Question: Well this is my first Windows Phone 8 app.
On my all pages I set 'shell:SystemTray.IsVisible="False"' to show the app always on full screen mode. But when I'm showing a message box a
> Phone is plugged in and battery is fully charged
icon is showing. Please see below image.

I want this to be hidden when a message box is displaying.
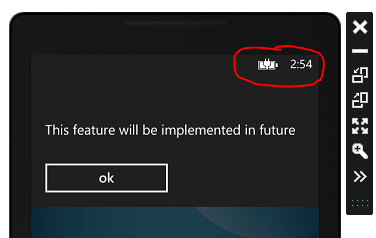
Answer: As I know, there is no such possibility in the public API.
Only API for OEM.